Question: Recently I use form builder to create databases.
I want to make button when user click on it give next record and other button gives previous record.

What i shoud write in trigger.
Notice the image the bottons (next,prev).
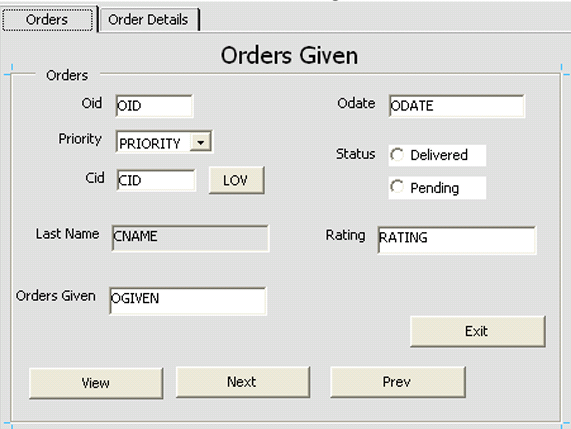
Answer: What about this, code below can used to iterate (T-SQL):
'''
DECLARE @MyCursor CURSOR;
DECLARE @MyField YourFieldDataType;
BEGIN
SET @MyCursor = CURSOR FOR
select top 1000 YourField from dbo.table
where StatusID = 7
OPEN @MyCursor
FETCH NEXT FROM @MyCursor
INTO @MyField
WHILE @@FETCH_STATUS = 0
BEGIN
// YOUR ALGORITHM GOES HERE
FETCH NEXT FROM @MyCursor
INTO @MyField
END;
CLOSE @MyCursor ;
DEALLOCATE @MyCursor;
END;
'''
Or you can use 'while' statement:
'''
select top 1000 TableID
into #ControlTable
from dbo.table
where StatusID = 7
declare @TableID int
while exists (select * from #ControlTable)
begin
select @TableID = (select top 1 TableID
from #ControlTable
order by TableID asc)
-- Do something with your TableID
delete #ControlTable
where TableID = @TableID
end
drop table #ControlTable
'''